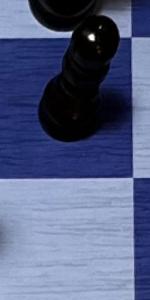
Label: Empty